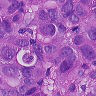
Metastatic tissue present: yes